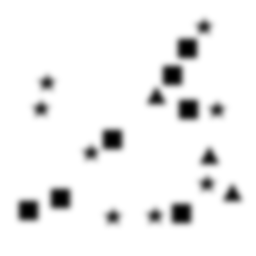
Squares: 7
Triangles: 3
Stars: 8
Total shapes: 18